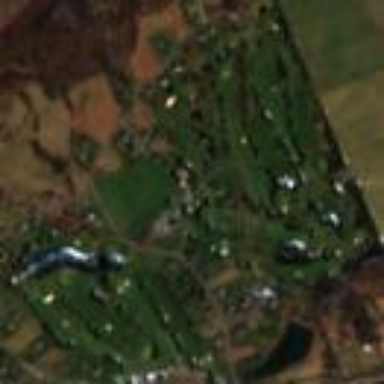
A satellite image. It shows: Golf course surrounded by greenery.